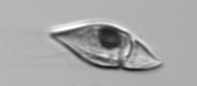
Label: Amphidinium